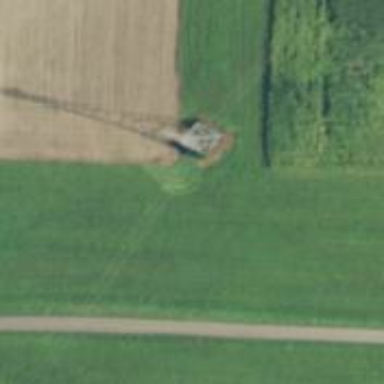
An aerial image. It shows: Lattice structure tower used for power distribution.